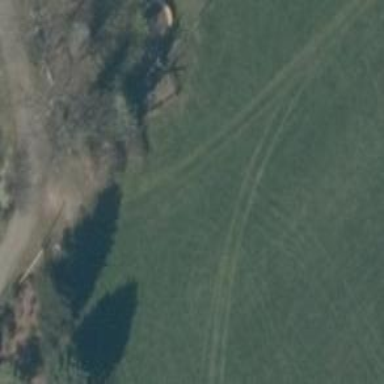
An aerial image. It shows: Grassy track with grade 5 track type.